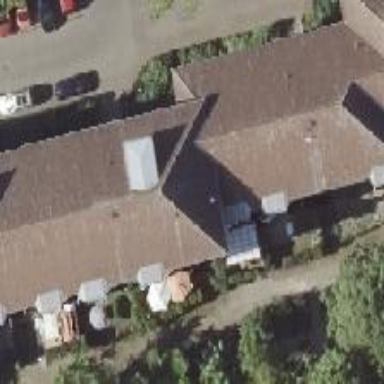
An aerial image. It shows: Hipped roof apartment building.